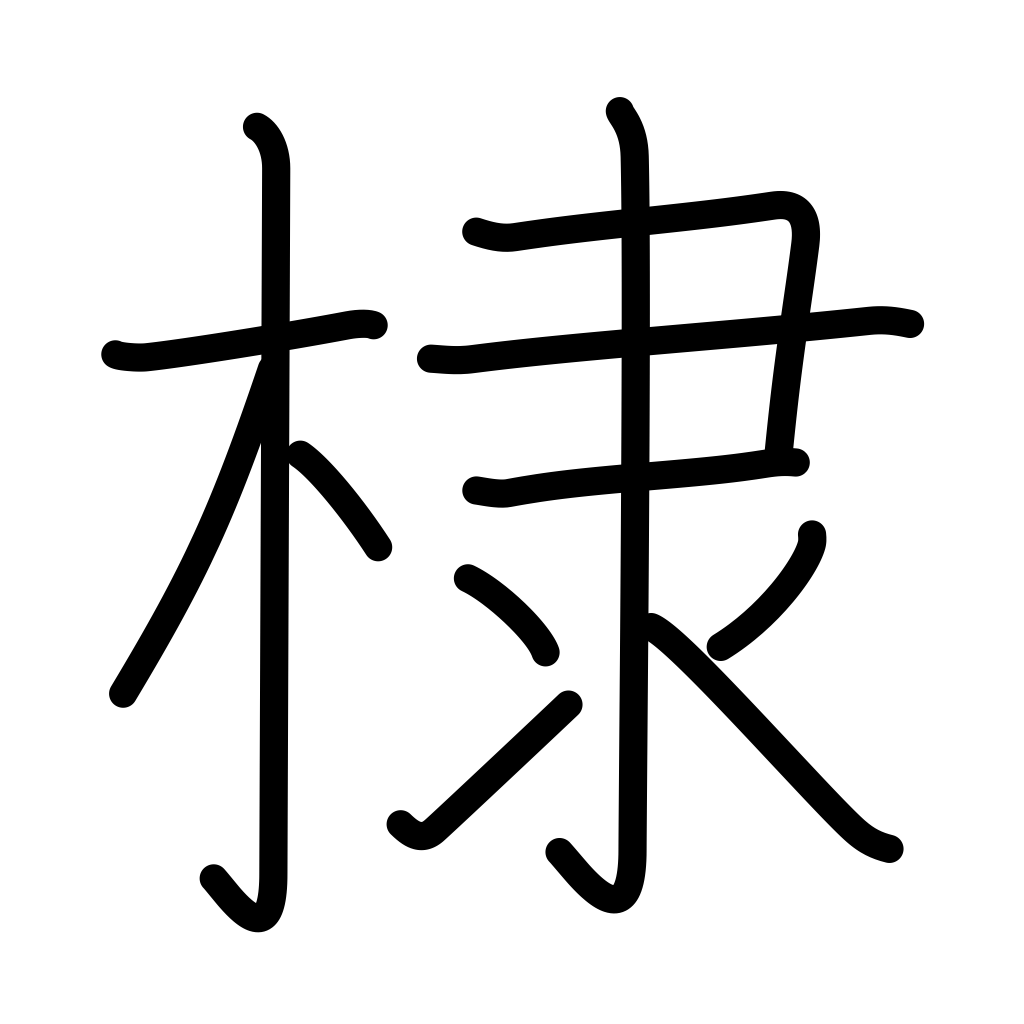
Meaning: flowering almond